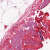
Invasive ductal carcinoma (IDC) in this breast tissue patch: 0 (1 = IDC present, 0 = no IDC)